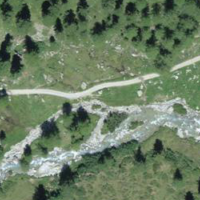
EUNIS habitat code: 31
Species observed at this site:
Boloria titania